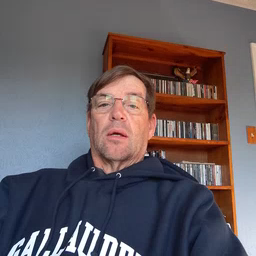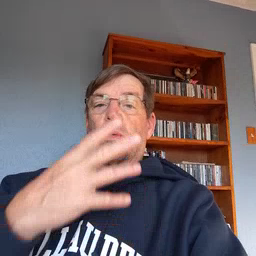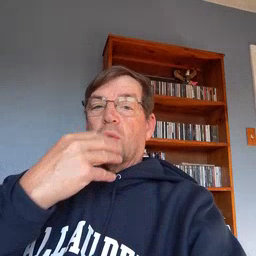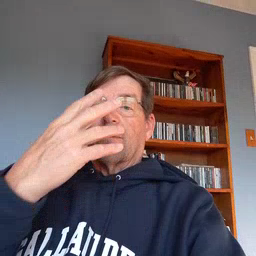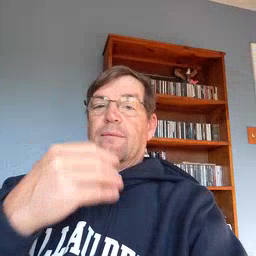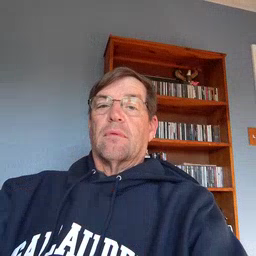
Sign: wolf